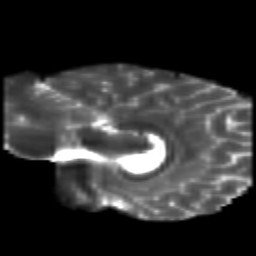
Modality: T2w
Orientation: sagittal
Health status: healthy
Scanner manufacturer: siemens
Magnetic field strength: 3 T
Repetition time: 10 s
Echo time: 0.092 s